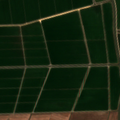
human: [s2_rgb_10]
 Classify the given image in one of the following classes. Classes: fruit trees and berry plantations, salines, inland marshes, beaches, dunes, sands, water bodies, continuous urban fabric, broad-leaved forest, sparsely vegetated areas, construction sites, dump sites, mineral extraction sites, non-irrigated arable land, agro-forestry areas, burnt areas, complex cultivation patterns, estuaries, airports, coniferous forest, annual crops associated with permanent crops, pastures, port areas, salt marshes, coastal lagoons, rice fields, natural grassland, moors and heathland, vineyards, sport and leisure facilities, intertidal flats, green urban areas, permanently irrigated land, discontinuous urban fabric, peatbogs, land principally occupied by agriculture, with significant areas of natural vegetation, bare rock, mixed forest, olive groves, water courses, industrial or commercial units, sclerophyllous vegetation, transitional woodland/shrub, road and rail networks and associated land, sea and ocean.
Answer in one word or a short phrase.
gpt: rice fields, pastures